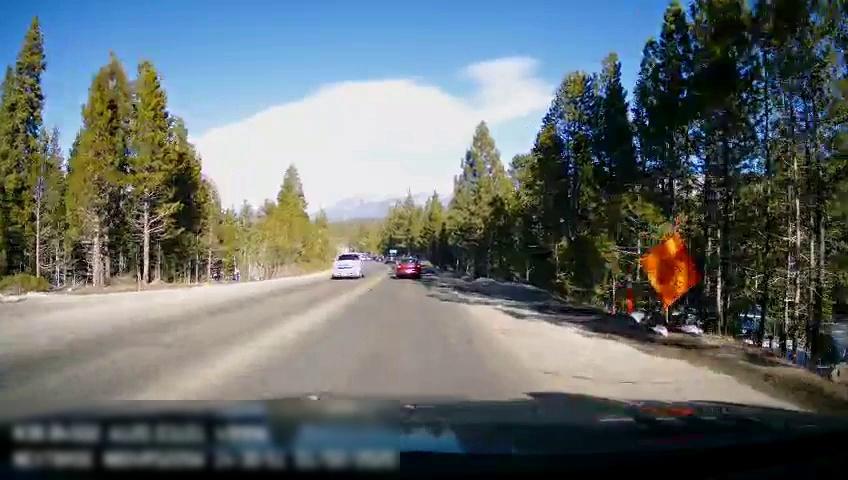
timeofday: Day
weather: Sunny
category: Drivable Space
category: Vehicles | Car
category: Vehicles | SUV
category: Vehicles | SUV
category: Lanes | Opposite Lane
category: Lanes | Current Lane
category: Traffic | Signs